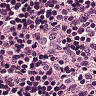
Metastatic tissue present: no